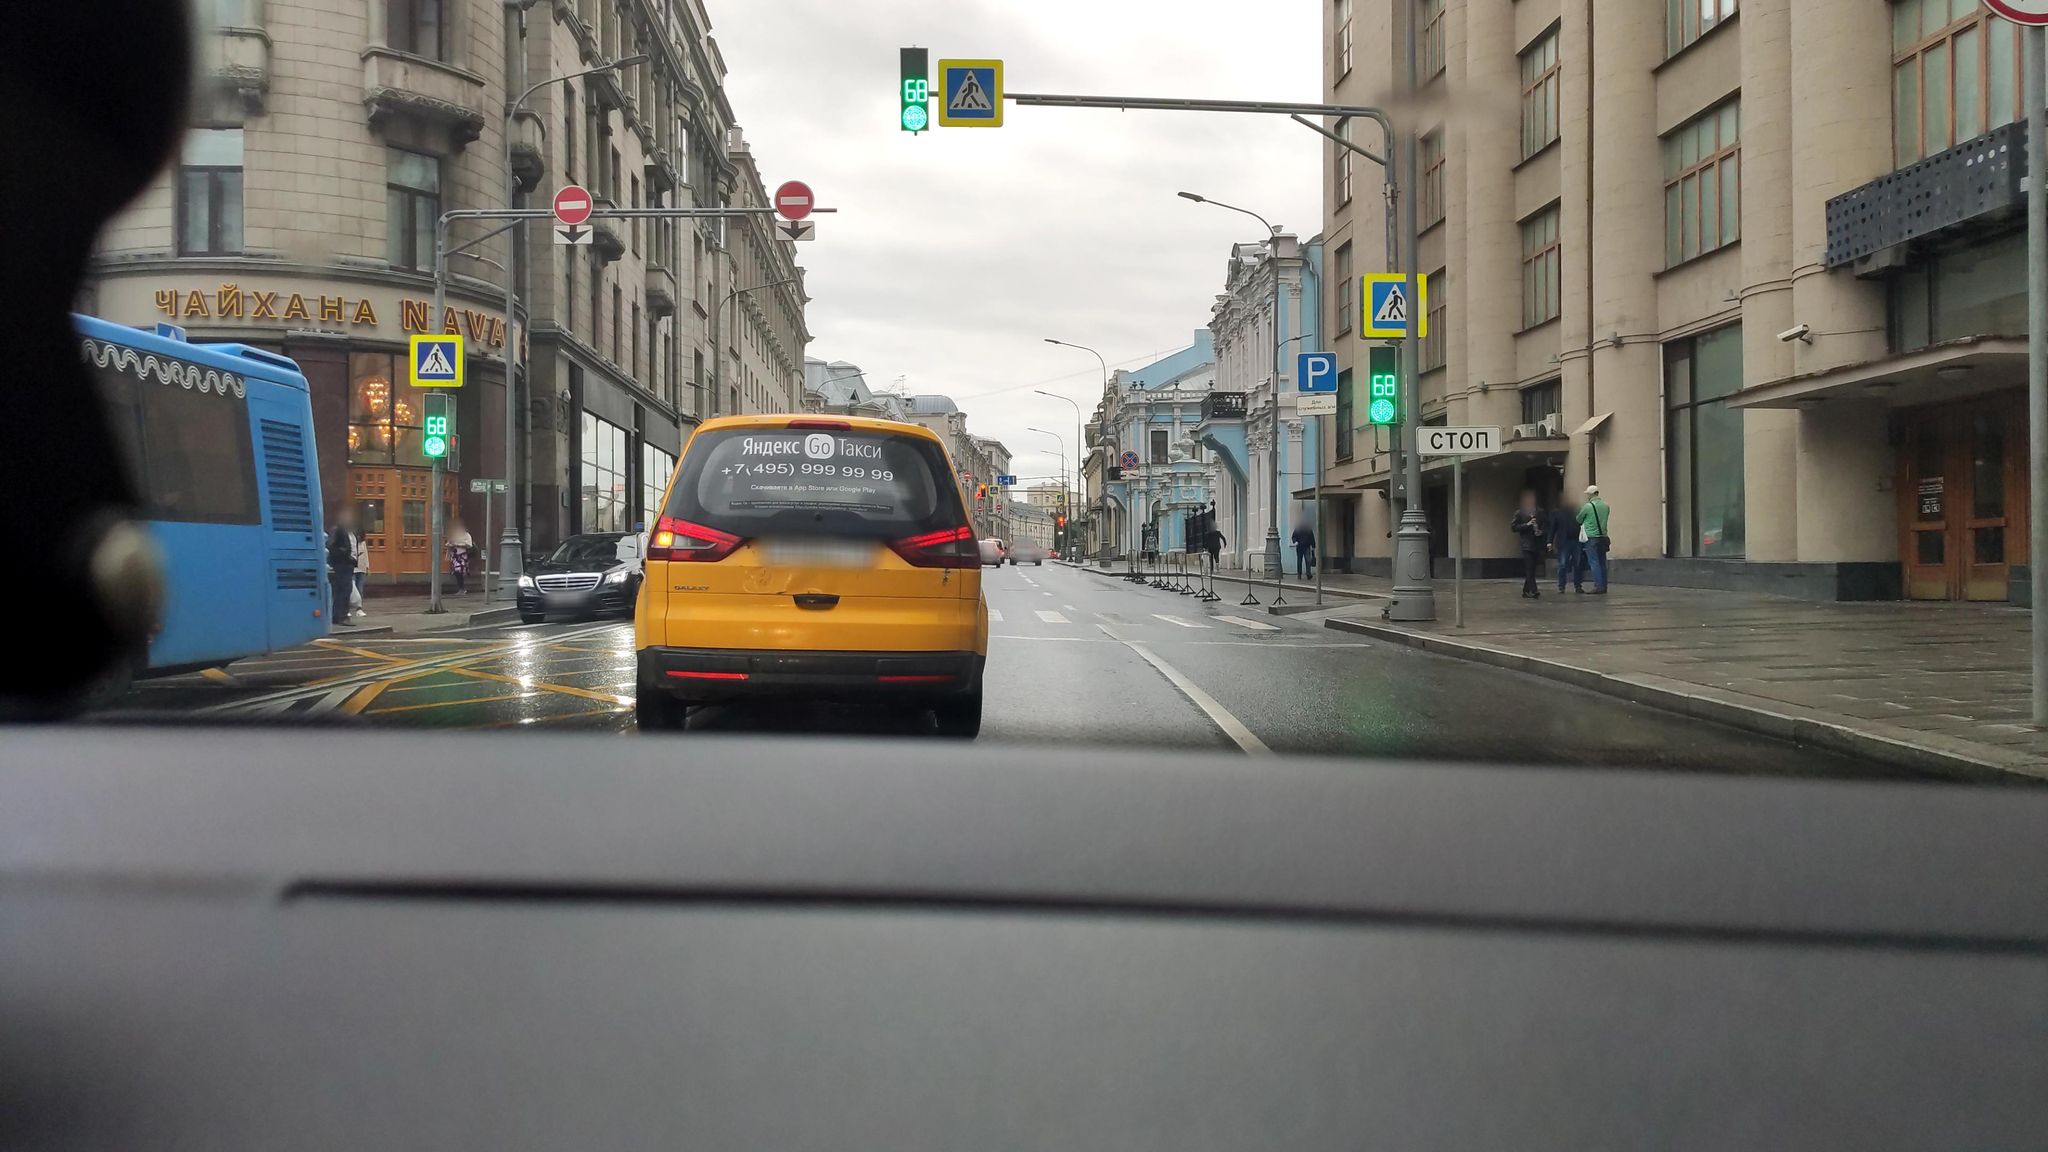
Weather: rainy
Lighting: day
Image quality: good
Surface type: driving surface
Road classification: footway
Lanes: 4
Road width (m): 5
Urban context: urban centre
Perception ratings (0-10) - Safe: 3.28, Lively: 7.53, Beautiful: 4.68, Boring: 0.77, Depressing: 3.26, Wealthy: 6.63